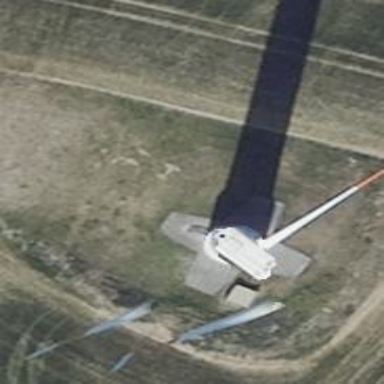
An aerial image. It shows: Wind generator using horizontal axis wind turbines.